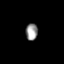
Tissue: prostate
Cell type: Fibroblasts
Senescence score: 0.6934
Nuclear area (px): 199
Mean DAPI intensity: 149.412